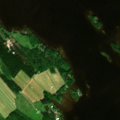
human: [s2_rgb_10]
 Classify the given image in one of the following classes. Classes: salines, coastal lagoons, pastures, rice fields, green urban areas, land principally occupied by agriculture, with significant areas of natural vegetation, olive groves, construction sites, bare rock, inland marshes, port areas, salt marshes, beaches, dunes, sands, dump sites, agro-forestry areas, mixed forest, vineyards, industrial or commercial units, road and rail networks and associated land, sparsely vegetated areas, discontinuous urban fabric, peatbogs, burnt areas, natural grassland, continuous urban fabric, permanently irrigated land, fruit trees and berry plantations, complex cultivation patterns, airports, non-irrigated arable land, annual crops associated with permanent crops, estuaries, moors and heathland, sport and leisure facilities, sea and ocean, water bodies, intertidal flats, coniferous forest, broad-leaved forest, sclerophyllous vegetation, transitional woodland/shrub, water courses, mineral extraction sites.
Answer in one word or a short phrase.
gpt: non-irrigated arable land, broad-leaved forest, mixed forest, water bodies